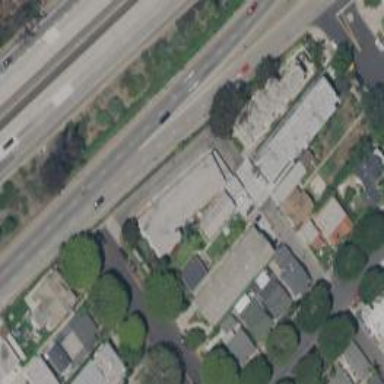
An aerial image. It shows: Residential alleyway.